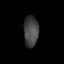
Tissue: skin
Cell type: Fibroblasts
Senescence score: 0.7537
Nuclear area (px): 444
Mean DAPI intensity: 69.011